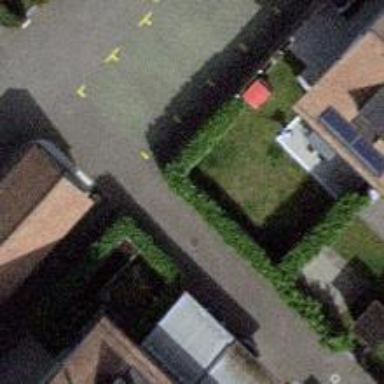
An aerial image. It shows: Living street with driveway servicing it.